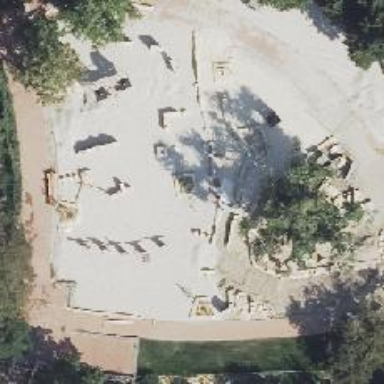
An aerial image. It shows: Playground featuring stepping posts.